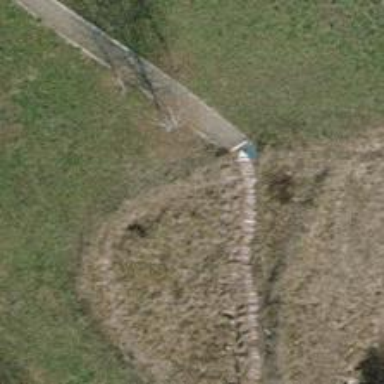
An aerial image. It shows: Sandy path.